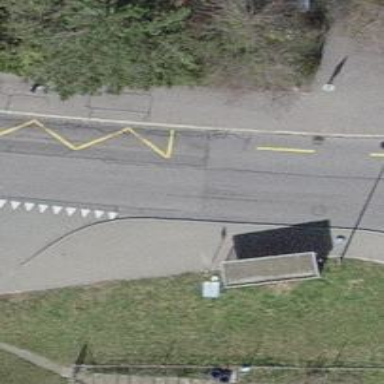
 serving as platform for public transportation."